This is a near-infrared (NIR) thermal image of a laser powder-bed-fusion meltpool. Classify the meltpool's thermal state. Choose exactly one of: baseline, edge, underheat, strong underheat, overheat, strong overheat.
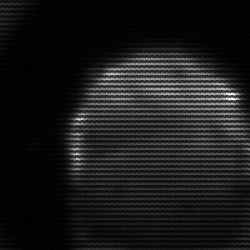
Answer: edge